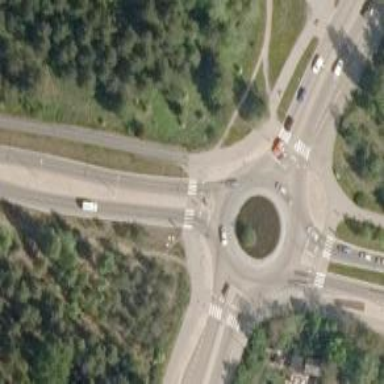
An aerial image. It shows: Secondary road made of asphalt leading to roundabout.